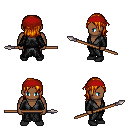
a pixel art fantasy rpg character, male body template, human, dark skin, gray robe, gold greaves, dark blonde long bangs hairstyle, red bandana, black shoes, spear, four views (front, back, left, right), 2x2 character sprite sheet, small pixel art, hard edges, no anti-aliasing